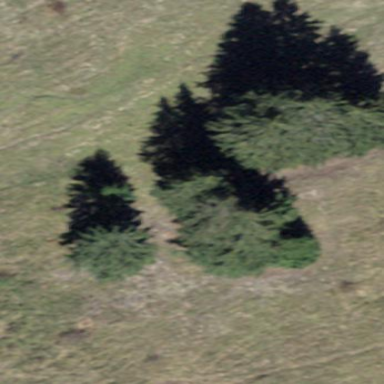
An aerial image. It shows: Forest area.